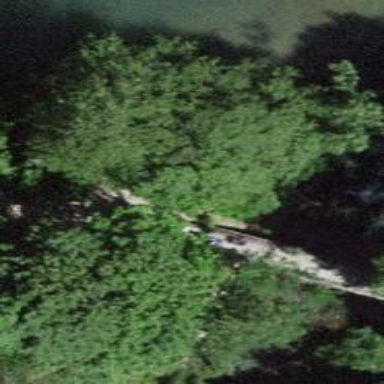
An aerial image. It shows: Path on gravel bridge with excellent trail visibility.